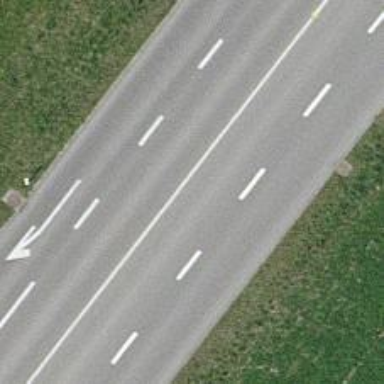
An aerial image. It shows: Primary road with asphalt surface.